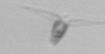
Label: Calciopappus